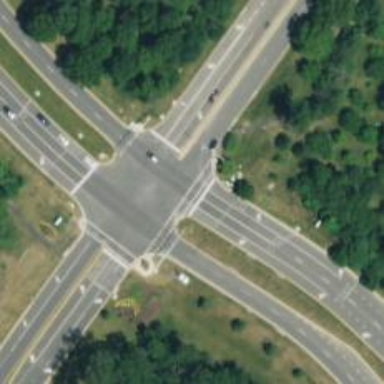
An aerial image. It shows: Zebra crossing on the road.